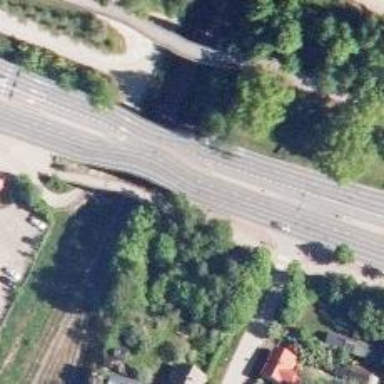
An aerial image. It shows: Primary highway with bridge.